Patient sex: F
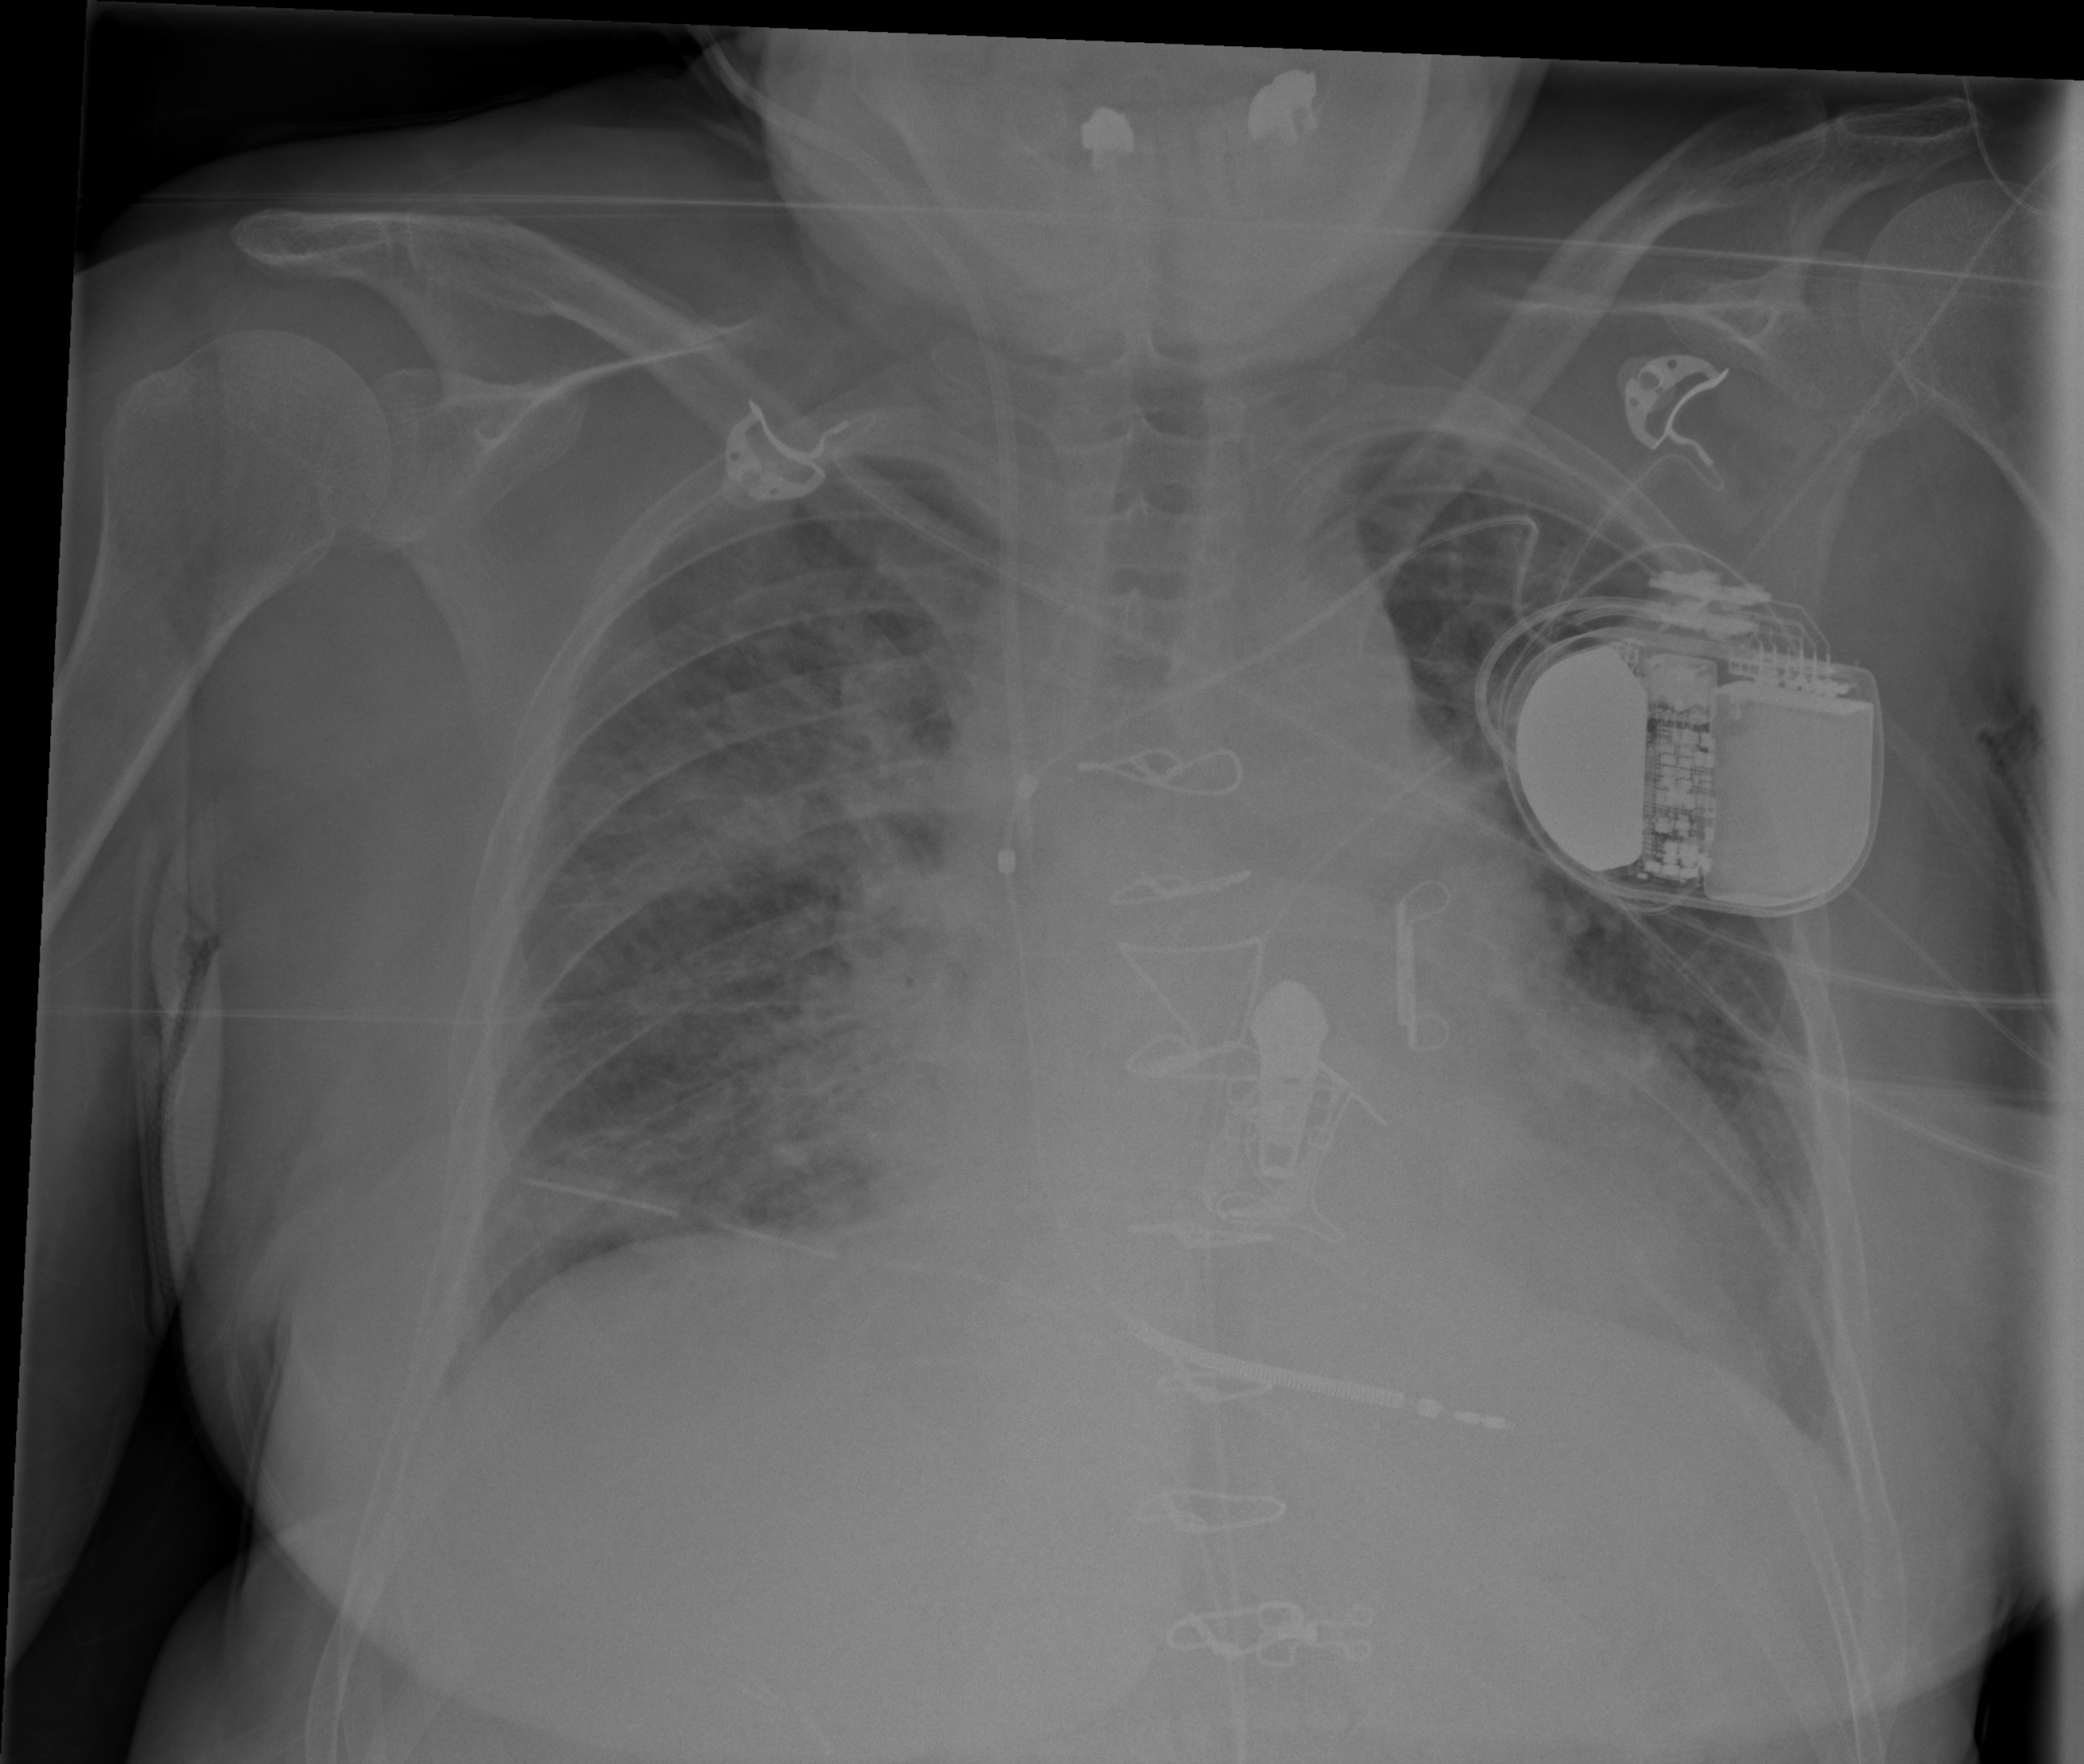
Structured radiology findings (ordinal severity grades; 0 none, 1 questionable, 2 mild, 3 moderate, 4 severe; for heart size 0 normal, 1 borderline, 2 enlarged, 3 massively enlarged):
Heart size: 2
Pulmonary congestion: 2
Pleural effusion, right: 0
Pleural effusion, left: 1
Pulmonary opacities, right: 2
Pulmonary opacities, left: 2
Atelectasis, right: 2
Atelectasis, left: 2